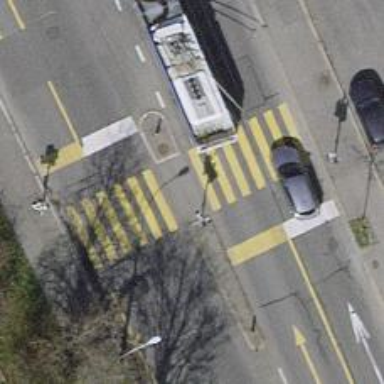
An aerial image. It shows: Secondary road with asphalt surface. There are sidewalks on both sides and lane for cycling with advisory trolley wires.